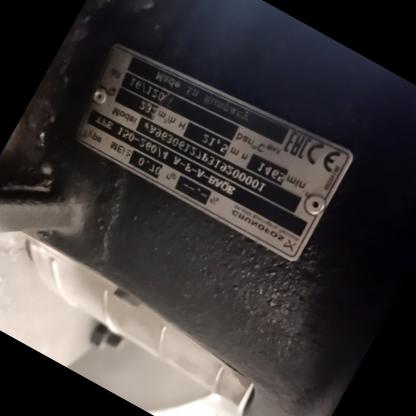
Klasa: tabliczka-znamionowa